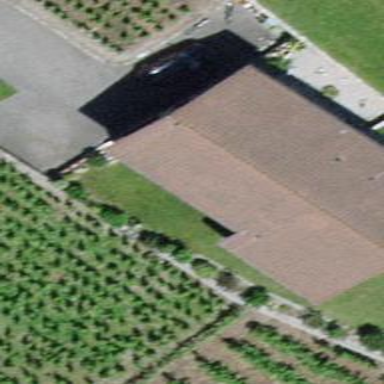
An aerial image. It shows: Detached building with gabled roof.